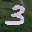
Label: 3